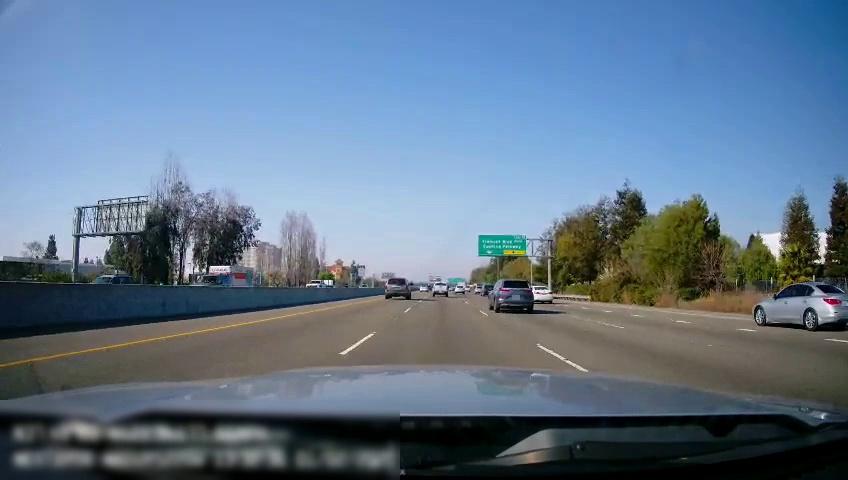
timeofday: Day
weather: Sunny
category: Vehicles | Car
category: Vehicles | Truck
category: Vehicles | Car
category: Drivable Space
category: Vehicles | Car
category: Vehicles | Car
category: Vehicles | Car
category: Vehicles | SUV
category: Vehicles | SUV
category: Vehicles | SUV
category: Vehicles | Car
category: Vehicles | SUV
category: Lanes | Alternate Lane
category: Lanes | Alternate Lane
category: Lanes | Current Lane
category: Lanes | Current Lane
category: Lanes | Alternate Lane
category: Lanes | Alternate Lane
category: Traffic | Signs
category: Traffic | Signs